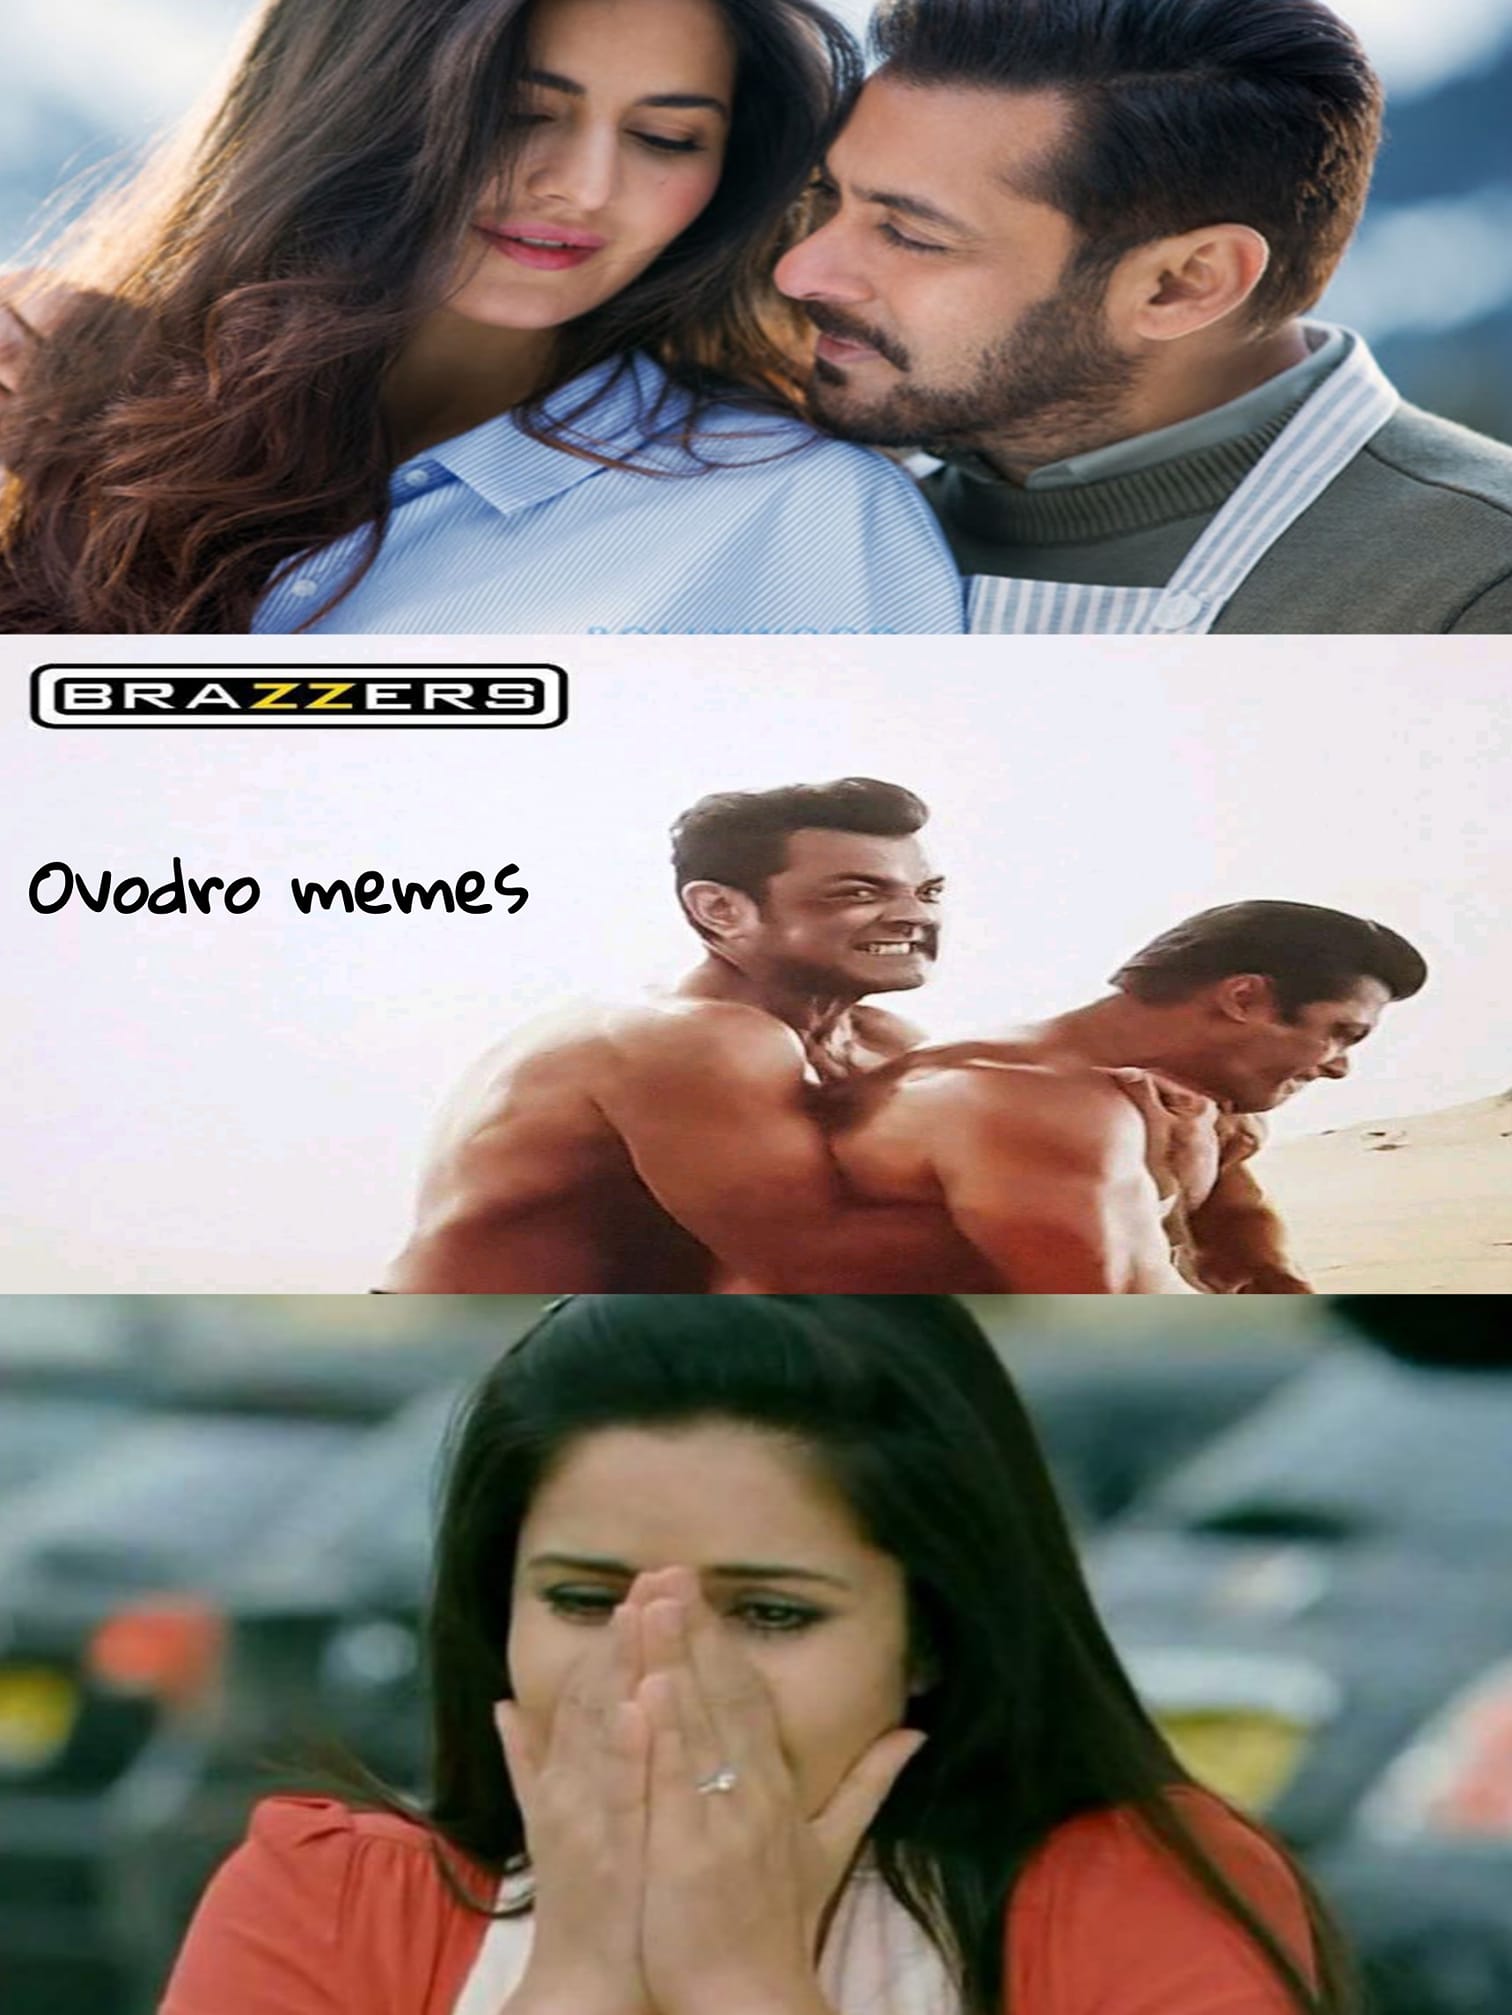
Caption: BRAZZERS
Label: hate